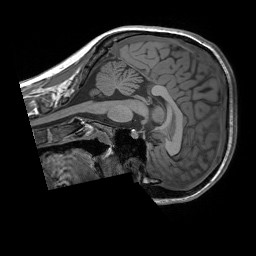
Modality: T1w
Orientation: sagittal
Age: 24
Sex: female
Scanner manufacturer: siemens
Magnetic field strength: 3 T
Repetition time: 1.9 s
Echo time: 0.00252 s